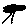
Label: tree